Question: I have an 'ItemsControl' with a data template, and when the user mouses over certain parts of an Item, I want a drop shadow to appear. However, the drop shadow is being cut off by the subsequent item in the 'ItemsControl'.
XAML:
'''
<Window x:Class="DropShadowTest.MainWindow"
xmlns="http://schemas.microsoft.com/winfx/2006/xaml/presentation"
xmlns:x="http://schemas.microsoft.com/winfx/2006/xaml"
xmlns:po ="http://schemas.microsoft.com/winfx/2006/xaml/presentation/options"
Title="MainWindow"
Height="350" Width="525"
Loaded="Window_Loaded"
UseLayoutRounding="True"
SnapsToDevicePixels="True">
<Window.Resources>
<DropShadowEffect po:Freeze="true" x:Key="BuyOrderFlagShadow" Color="#FF000000" Direction="0" ShadowDepth="0" BlurRadius="15" RenderingBias ="Quality" Opacity =".65"/>
</Window.Resources>
<Grid>
<ItemsControl Name="itemsControl" Margin="25">
<ItemsControl.ItemTemplate>
<DataTemplate>
<Grid>
<Grid.ColumnDefinitions>
<ColumnDefinition/>
<ColumnDefinition/>
<ColumnDefinition />
</Grid.ColumnDefinitions>
<Grid Name="borderLeft" Grid.Column="0" Background="LightGray" >
<Border BorderBrush="Black" BorderThickness="0">
<TextBlock Text="{Binding Name}" Margin="5"/>
</Border>
</Grid>
<Grid Name="borderCenter" Grid.Column="1" Background="LightGray" >
<Border BorderBrush="Black" BorderThickness="0">
<TextBlock Text="{Binding City}" Margin="5"/>
</Border>
</Grid>
<Grid Name="borderRight" Grid.Column="2" Background="LightGray" >
<Border BorderBrush="Black" BorderThickness="0">
<TextBlock Text="{Binding State}" Margin="5"/>
</Border>
</Grid>
</Grid>
<DataTemplate.Triggers>
<Trigger Property="IsMouseOver" SourceName="borderLeft" Value="true">
<Setter Property="Effect" Value="{StaticResource BuyOrderFlagShadow}" TargetName="borderLeft"/>
<Setter Property="ZIndex" Value="1000" TargetName="borderLeft"/>
</Trigger>
<Trigger Property="IsMouseOver" SourceName="borderRight" Value="true">
<Setter Property="Effect" Value="{StaticResource BuyOrderFlagShadow}" TargetName="borderRight"/>
<Setter Property="ZIndex" Value="1000" TargetName="borderRight"/>
</Trigger>
</DataTemplate.Triggers>
</DataTemplate>
</ItemsControl.ItemTemplate>
</ItemsControl>
</Grid>
</Window>
'''
And here's what's happening when I mouse over an item:

I added the 'ZIndex' property to the Triggers in an attempt to fix the issue. Prior to doing that, the drop shadow only appeared on the left and top sides of the grid. Any help is appreciated.
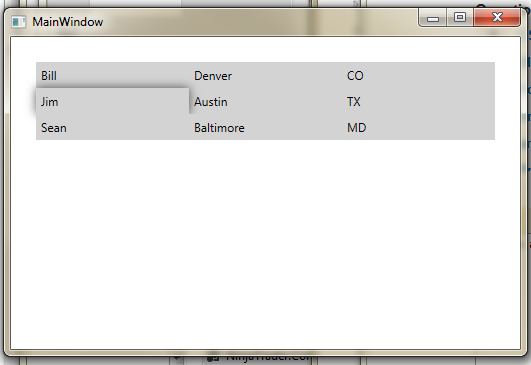
Answer: Thanks to user2760623, I investigated the ZIndex for the entire item. Using <URL>, I came up with the following solution using a 'ItemContainerStyle':
'''
<Window x:Class="DropShadowTest.MainWindow"
xmlns="http://schemas.microsoft.com/winfx/2006/xaml/presentation"
xmlns:x="http://schemas.microsoft.com/winfx/2006/xaml"
xmlns:po ="http://schemas.microsoft.com/winfx/2006/xaml/presentation/options"
Title="MainWindow"
Height="350" Width="525"
Loaded="Window_Loaded"
UseLayoutRounding="True"
SnapsToDevicePixels="True">
<Window.Resources>
<DropShadowEffect po:Freeze="true" x:Key="BuyOrderFlagShadow" Color="#FF000000" Direction="0" ShadowDepth="0" BlurRadius="15" RenderingBias ="Quality" Opacity =".65"/>
</Window.Resources>
<Grid>
<ItemsControl Name="itemsControl" Margin="25">
<ItemsControl.ItemTemplate>
<DataTemplate>
<Grid>
<Grid.ColumnDefinitions>
<ColumnDefinition/>
<ColumnDefinition/>
<ColumnDefinition />
</Grid.ColumnDefinitions>
<Border Name="borderLeft" Panel.ZIndex="-1" Grid.Column="0" Background="LightGray" BorderBrush="Black" BorderThickness="0">
<TextBlock Text="{Binding Name}" Margin="5"/>
</Border>
<Border Name="borderCenter" Panel.ZIndex="-1" Grid.Column="1" Background="LightGray" BorderBrush="Black" BorderThickness="0">
<TextBlock Text="{Binding City}" Margin="5"/>
</Border>
<Border Name="borderRight" Panel.ZIndex="-1" Grid.Column="2" Background="LightGray" BorderBrush="Black" BorderThickness="0">
<TextBlock Text="{Binding State}" Margin="5"/>
</Border>
</Grid>
<DataTemplate.Triggers>
<Trigger Property="IsMouseOver" SourceName="borderLeft" Value="true">
<Setter Property="Effect" Value="{StaticResource BuyOrderFlagShadow}" TargetName="borderLeft"/>
<Setter Property="Panel.ZIndex" Value="100" TargetName="borderLeft"/>
</Trigger>
<Trigger Property="IsMouseOver" SourceName="borderRight" Value="true">
<Setter Property="Effect" Value="{StaticResource BuyOrderFlagShadow}" TargetName="borderRight"/>
<Setter Property="Panel.ZIndex" Value="100" TargetName="borderRight"/>
</Trigger>
</DataTemplate.Triggers>
</DataTemplate>
</ItemsControl.ItemTemplate>
<ItemsControl.ItemContainerStyle>
<Style TargetType="{x:Type ContentPresenter}">
<Style.Triggers>
<Trigger Property="IsMouseOver" Value="true">
<Setter Property="Panel.ZIndex" Value="100"/>
</Trigger>
</Style.Triggers>
</Style>
</ItemsControl.ItemContainerStyle>
</ItemsControl>
</Grid>
</Window>
'''
Now I get the behavior I expected: